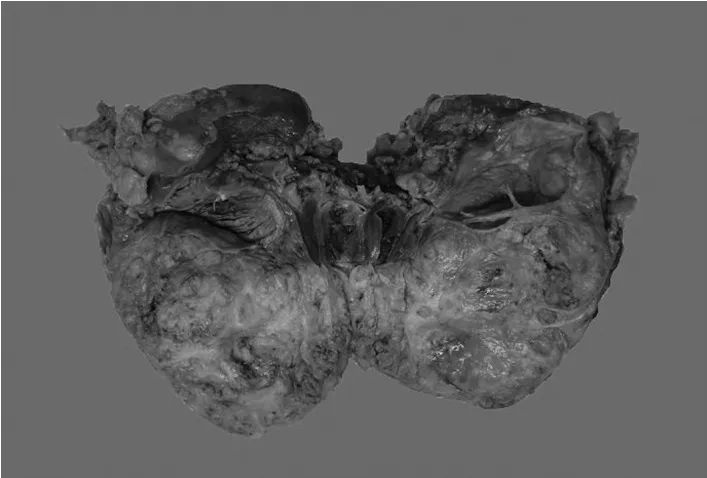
The cut surfaces of the tumor were yellowish gray and solid with an ill-circumscribed border.
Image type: pathology (h&e)